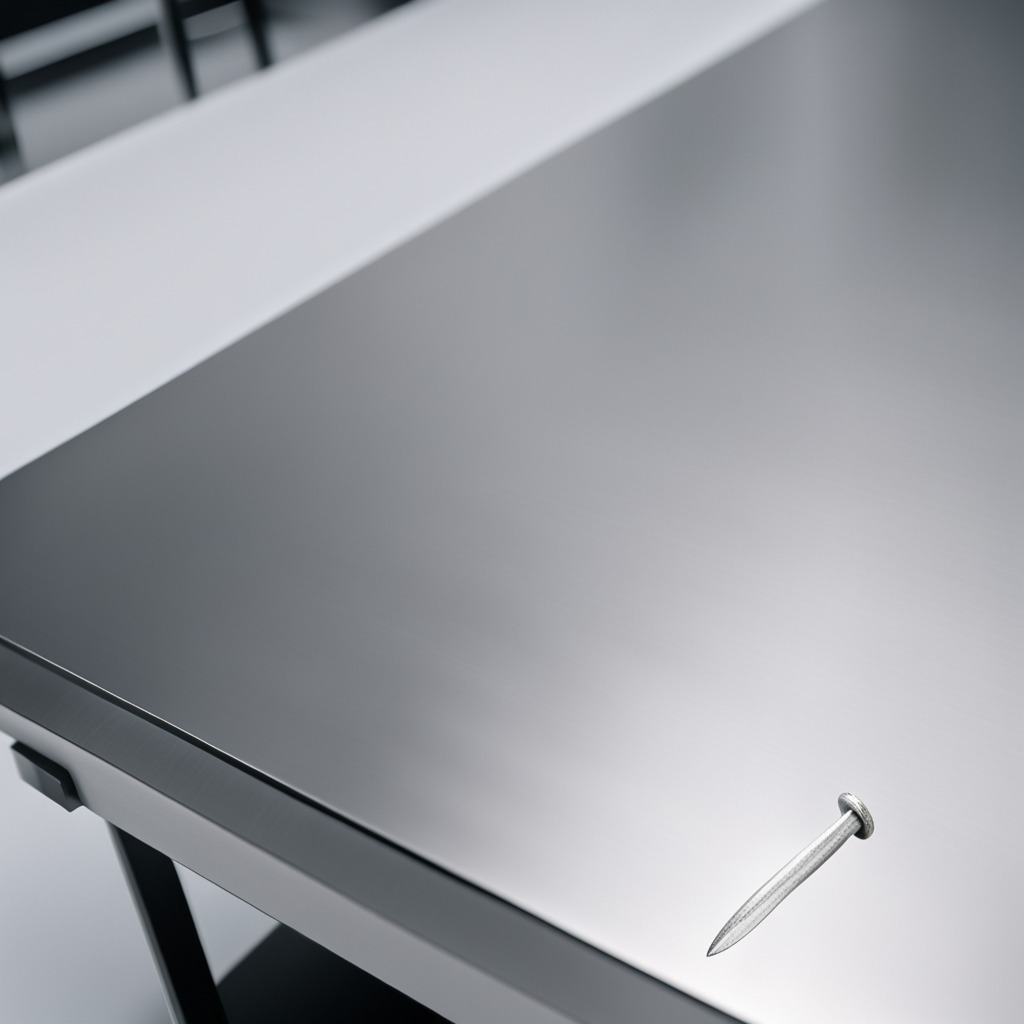
An iron nail is lying on the stainless steel table in a high-end prototyping lab.